Question:
I want to extract the name from a tag.
response.css('h2.product-names::text').get()
But it is returning:
'''
<h2 class="product-names">
\<a target="\_blank" href="https://www.electronicsbazaar.com/dell-inspiron-13-7348-core-i5-5200u-2-20ghz-8gb-500gb-int-webcam-win-10-13-3-touch" title='Refurbished Dell Inspiron 13 7348 (Core I5 5Th Gen/8GB/500GB/Int/Win 10/13.3" Touch)'\>\n Refurbished Dell Inspiron 13 7348 (Core I5 5Th Gen/8GB/500GB/Int/Win 10/13.3" Touch) </a>
</h2>
'''
How can I get the text of the link ?
I tried:
'''
response.css('h2.product-names').get()
<h2 class="product-names">
\<a target="\_blank" href="https://www.electronicsbazaar.com/dell-inspiron-13-7348-core-i5-5200u-2-20ghz-8gb-500gb-int-webcam-win-10-13-3-touch" title='Refurbished Dell Inspiron 13 7348 (Core I5 5Th Gen/8GB/500GB/Int/Win 10/13.3" Touch)'\>\n Refurbished Dell Inspiron 13 7348 (Core I5 5Th Gen/8GB/500GB/Int/Win 10/13.3" Touch) </a>
</h2>
'''
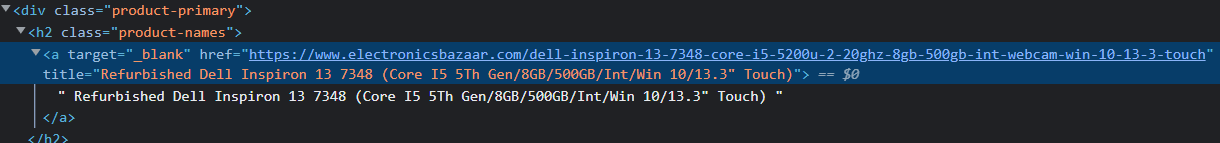
Answer: the problem is that the name, if i read correctly from your screenshot, is contained in the tag
The right xpath is:
'''
response.xpath('//h2[@class="product-names"]/a/@title').extract()
'''